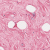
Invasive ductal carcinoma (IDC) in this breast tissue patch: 0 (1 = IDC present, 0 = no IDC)